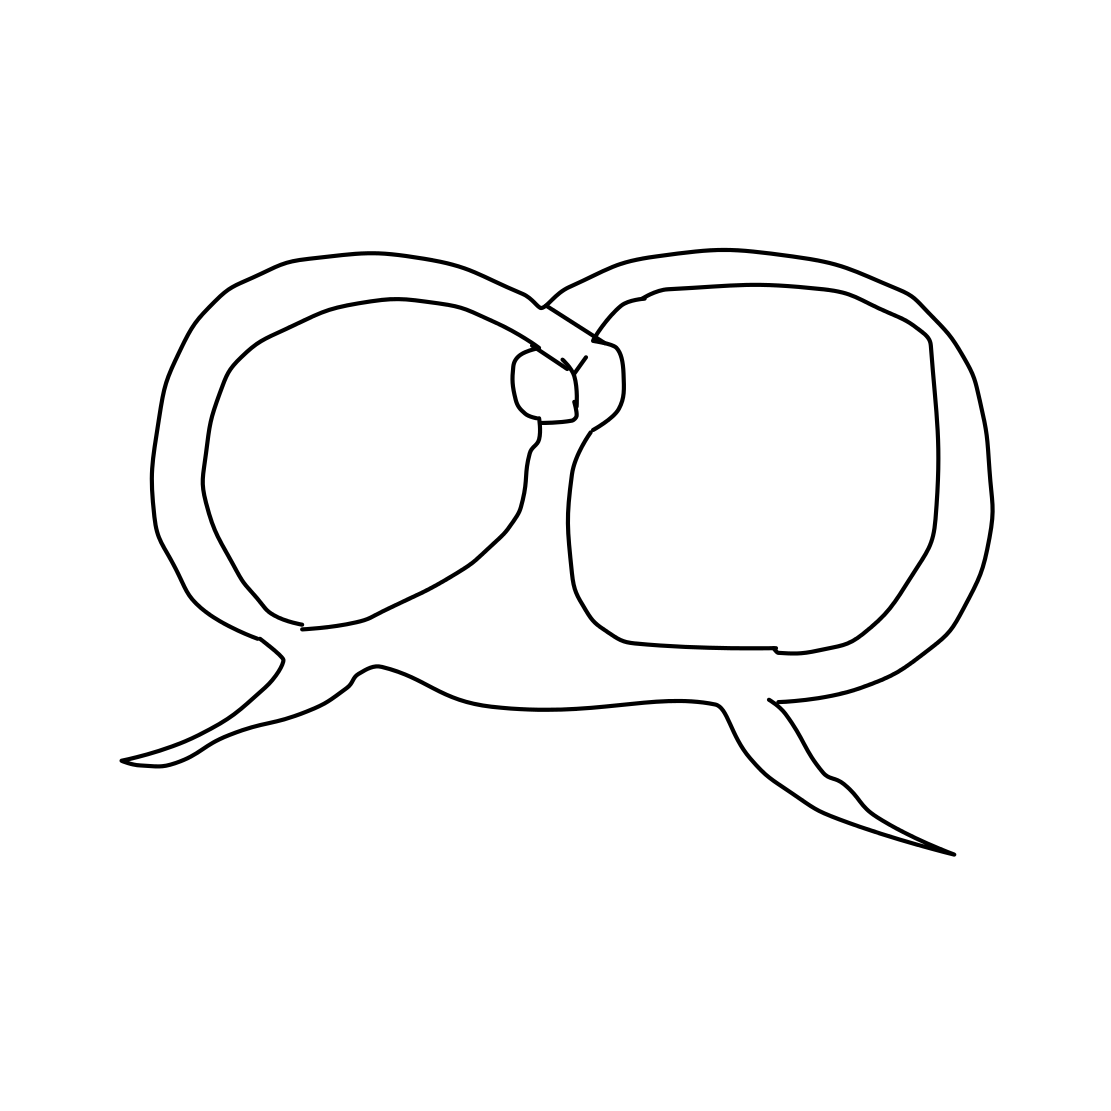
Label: pretzel